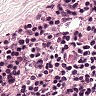
Metastatic tissue present: no